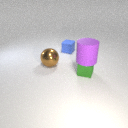
small green metal cube to the right of large brown metal sphere